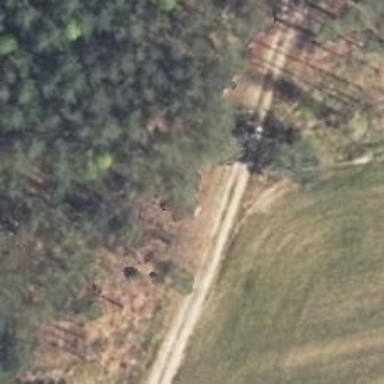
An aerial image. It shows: Hunting stand.